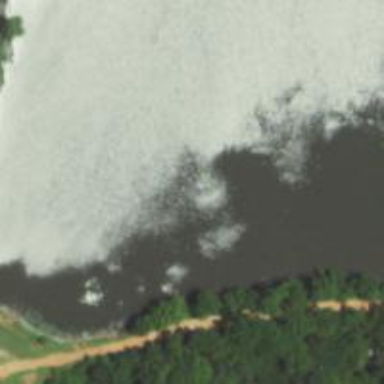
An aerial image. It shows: Dam across waterway.